Field crop: tomato
Growth stage: 1
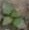
Species: solanum